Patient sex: M
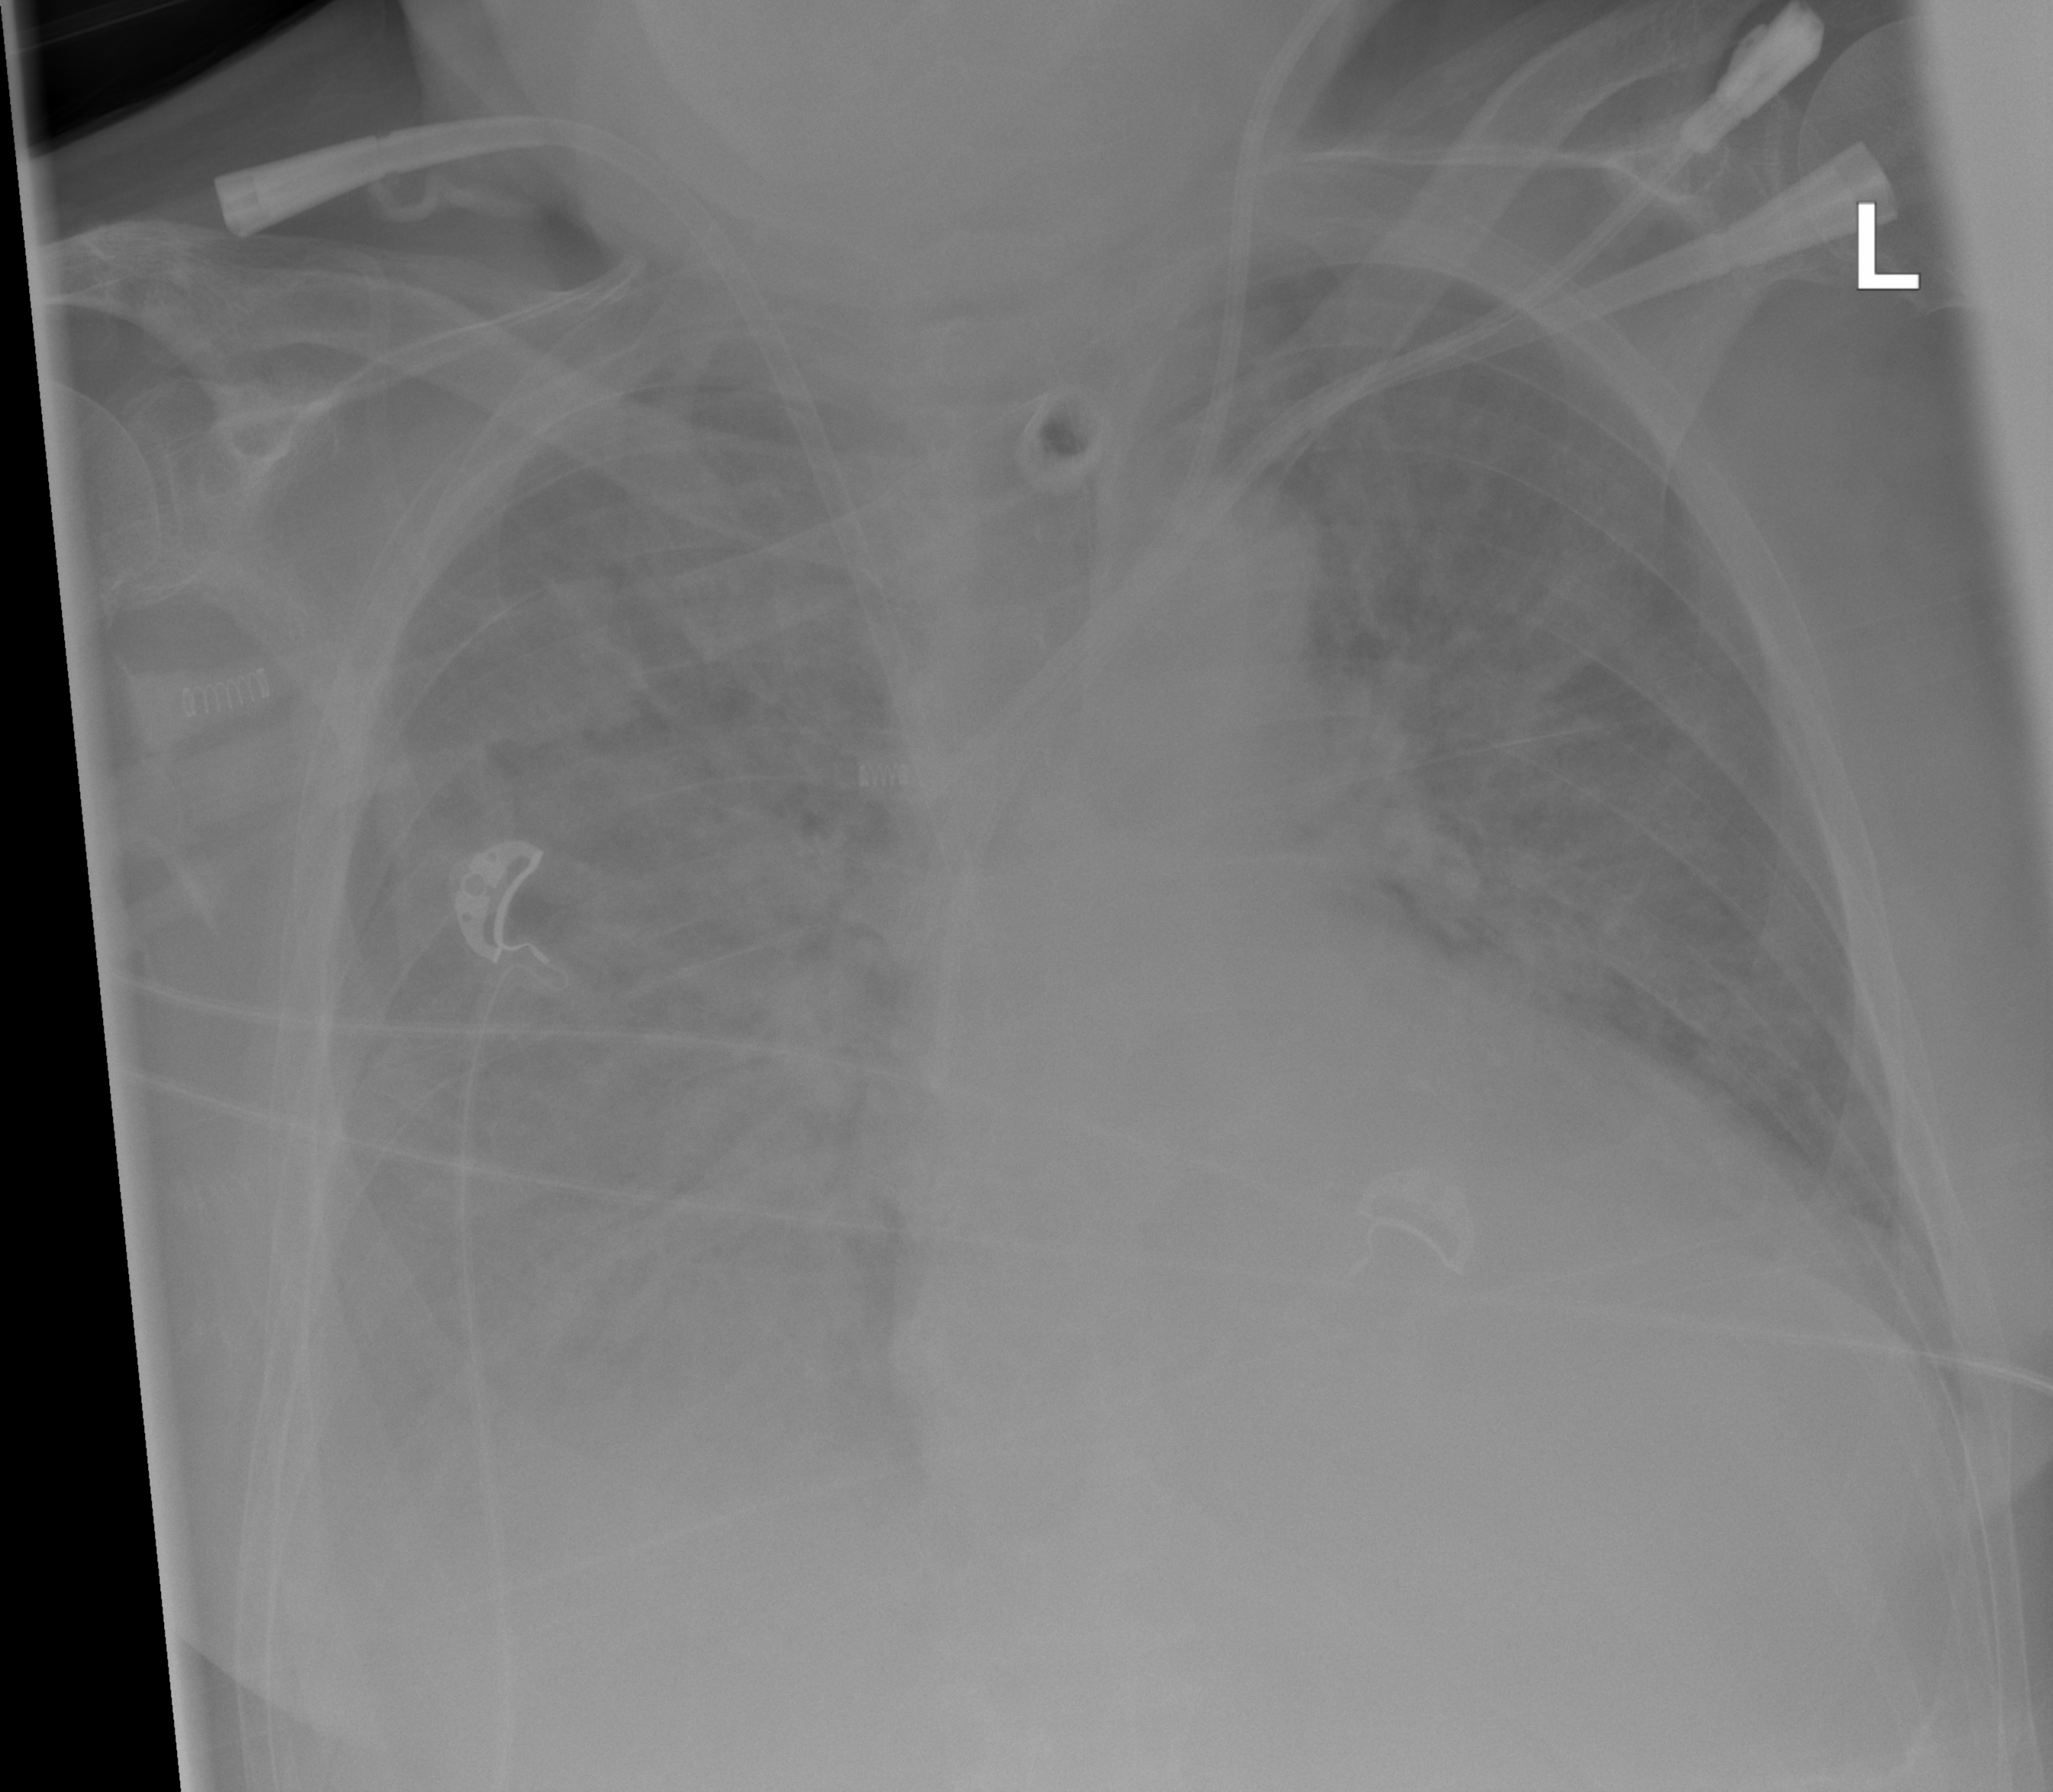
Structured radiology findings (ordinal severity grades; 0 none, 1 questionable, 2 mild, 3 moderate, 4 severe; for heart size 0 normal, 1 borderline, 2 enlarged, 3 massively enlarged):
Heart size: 3
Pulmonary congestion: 3
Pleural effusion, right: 3
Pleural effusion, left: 2
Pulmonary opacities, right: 3
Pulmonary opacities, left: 2
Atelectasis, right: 3
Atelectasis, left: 3